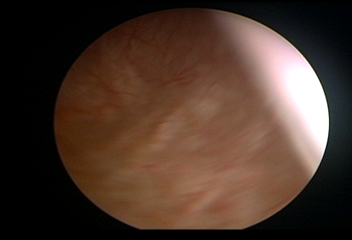
Modality: WLC
Class: Normal mucosa
Bladder cancer association: No